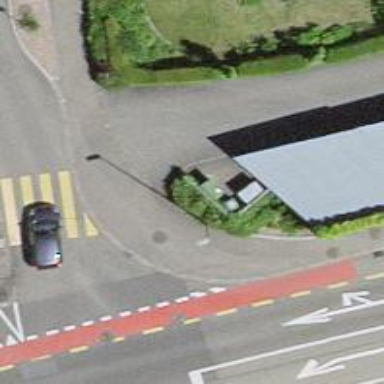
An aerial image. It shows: Sidewalk along the footway.